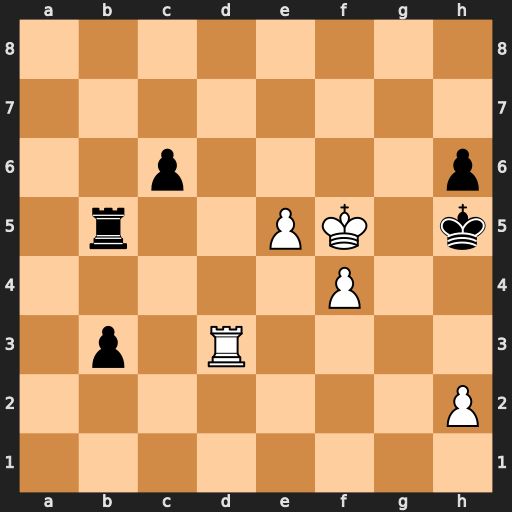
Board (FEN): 8/8/2p4p/1r2PK1k/5P2/1p1R4/7P/8
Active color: w
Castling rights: -
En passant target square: -
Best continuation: Rh3#